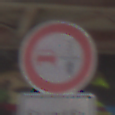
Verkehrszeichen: VerbotUeberholenEinspurigeFahrzeuge
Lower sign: ZeitangabenMitBeschraenkungAufWochentage8
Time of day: Midday
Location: Roofed (Special)
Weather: Overcast
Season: NotSpecified
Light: Natural